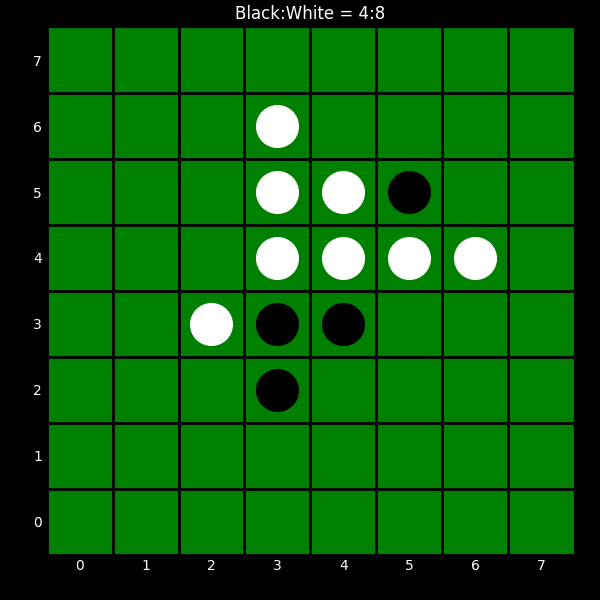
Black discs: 4
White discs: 8